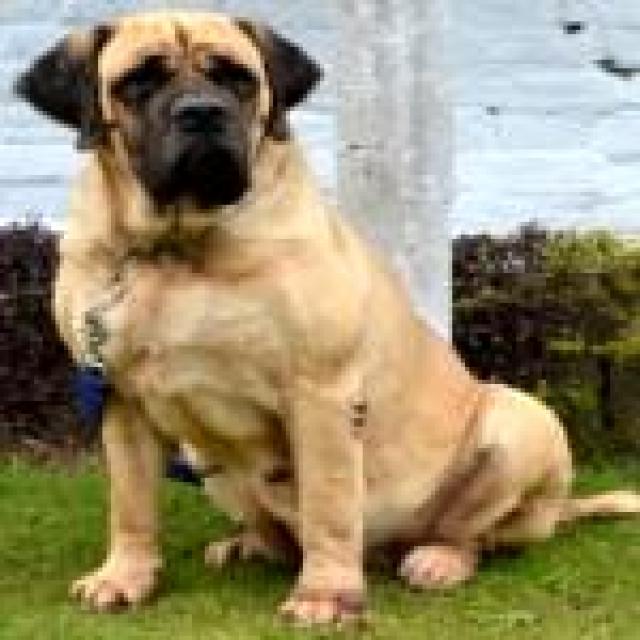
Healthy canine skin — no visible lesions, inflammation, or abnormalities. The skin and coat appear normal.